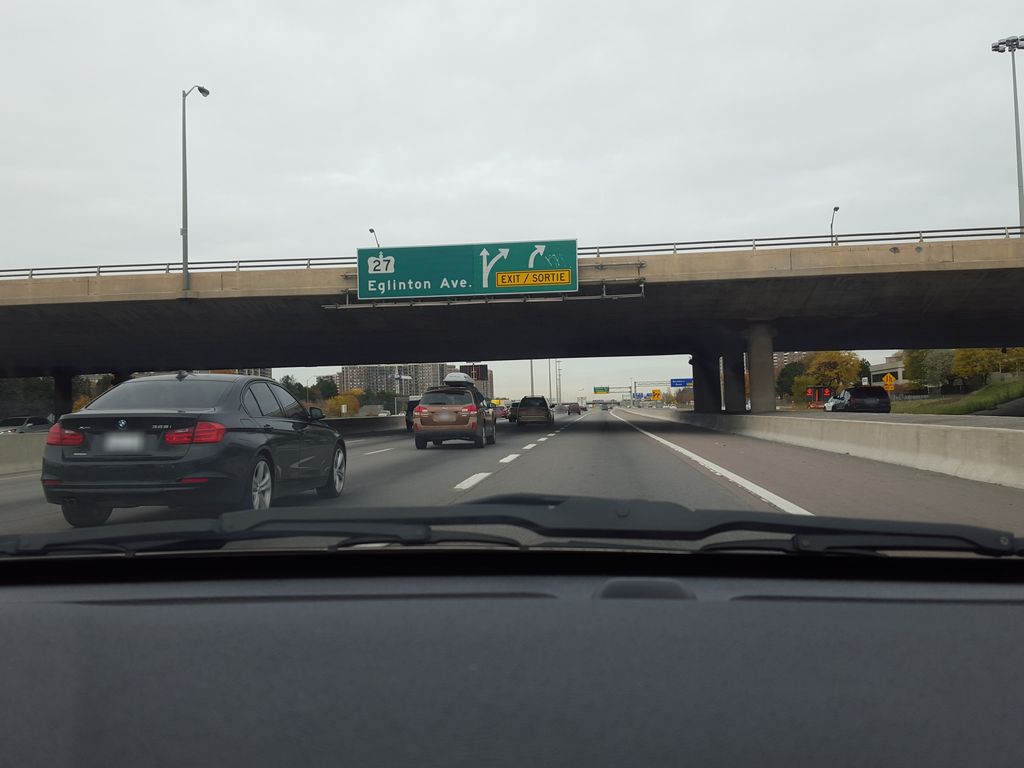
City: toronto